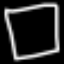
Label: square